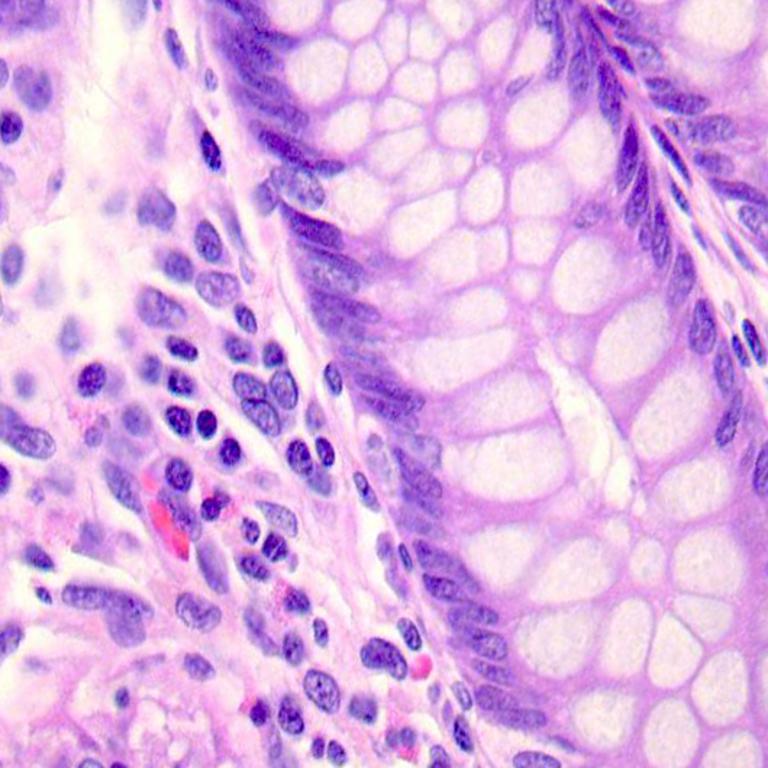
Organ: colon
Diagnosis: benign